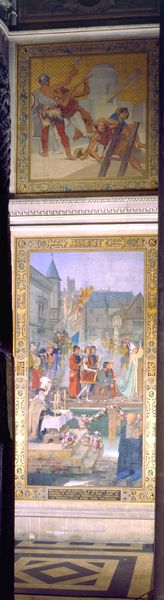
Titel: Prozession mit dem Schrein der heiligen Genovefa 1496
Künstler: Théodore Maillot
Standort: Paris
Institution: Panthéon
Schlagwörter: blau, dunkel, gemälde, himmel, kampf, mann, weiß, frauen, gelb, grün, landschaft, menschen, stadt, ausschnitt, braun, bunt, grau, hell, licht, marmor, männer, paris, raum, schwarz, szene, gebäude, haus, rot, beige, hochformat, malerei, muster, wand, architektur, geschichte, historie, mensch, rahmen, goldrahmen, innenraum, feld, häuser, kirche, boden, figur, gold, sitzend, decke, personen, renaissance, umrandung, bilder, leiste, rahmung, italien, zwei, fußboden, dächer, mauer, lila, violett, saal, figuren, leiter, schlacht, könig, lanze, soldaten, thron, tafel, detail, schmal, ornamente, wandgemälde, wandmalerei, kerze, kerzen, palme, wedel, foto, fotografie, nische, hängen, antike, palast, palazzo, fliesen, knien, soldat, helm, fliese, mosaik, zeremonie, mythologie, sieg, altar, pantheon, geometrisch, wandbilder, gesims, christlich, knieend, mittelalter, krieger, fresken, krönung, priester, geistlichkeit, vatikan, heiliger, hochzeit, heilige, fresko, museum, golden, register, steinboden, wandbild, szenen, quadrat, goldgrund, glod, gladiatoren, triumpf, sienna, stifter, wandbemalung, zyklus, inkrustation, ausmalung, bildfeld, cosmaten, tabuwort, darunter, zu klein, darüber, ambrogio lorenzetti, fingierte rahmen, mosaic, palazo publico, wabdmalereo